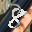
Label: 8